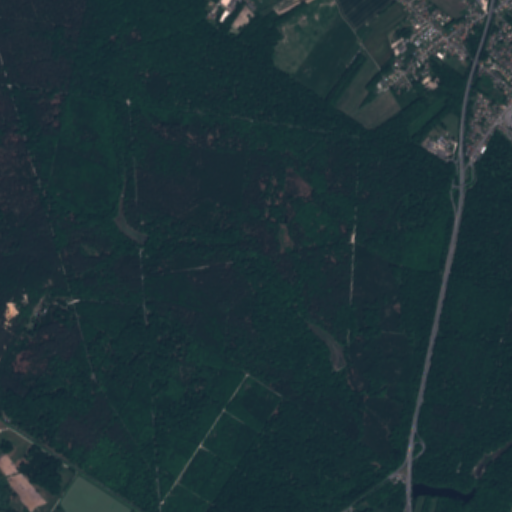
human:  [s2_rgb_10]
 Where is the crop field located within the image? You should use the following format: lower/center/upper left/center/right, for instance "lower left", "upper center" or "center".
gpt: The crop field is located in the upper right of the image.
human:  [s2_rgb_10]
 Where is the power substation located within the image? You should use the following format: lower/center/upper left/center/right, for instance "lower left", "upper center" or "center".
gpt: The power substation is located in the upper right of the image.
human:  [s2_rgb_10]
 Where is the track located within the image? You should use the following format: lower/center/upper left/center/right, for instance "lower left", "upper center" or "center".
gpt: There is no track in the image.